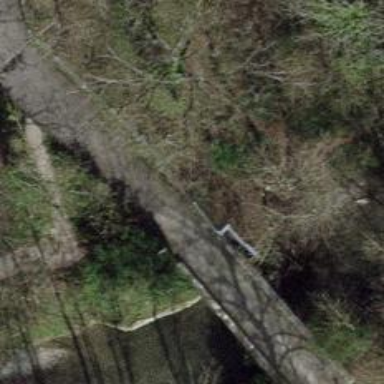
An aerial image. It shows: Pedestrian bridge with asphalt surface.